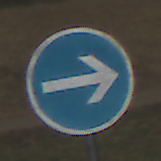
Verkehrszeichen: VorgeschriebeneFahrtrichtungHierRechts
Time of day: Midday
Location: Outdoor (RoadRail)
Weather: Clear
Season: Summer
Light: Natural